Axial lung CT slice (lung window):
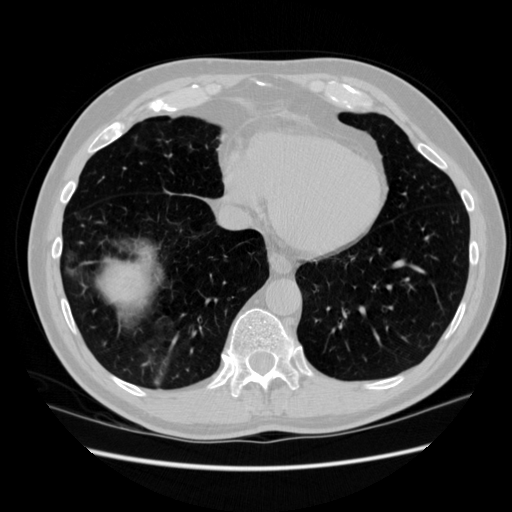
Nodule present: no